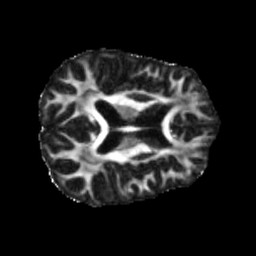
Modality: FA
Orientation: axial
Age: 67
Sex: male
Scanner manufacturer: siemens
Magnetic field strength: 3 T
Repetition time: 3.23 s
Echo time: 0.0892 s